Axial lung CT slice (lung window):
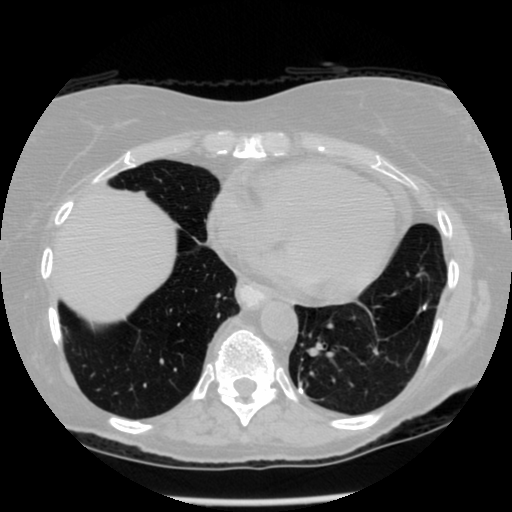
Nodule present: no